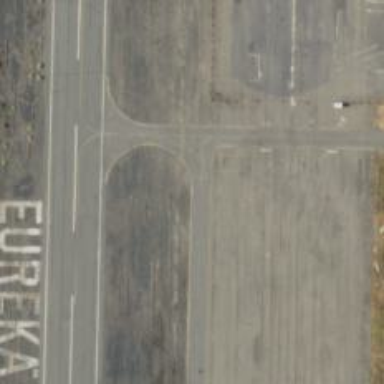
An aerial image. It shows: Asphalt taxiway at the airport.